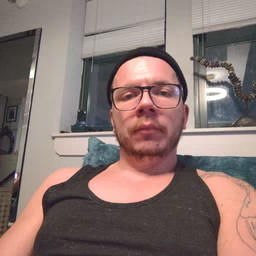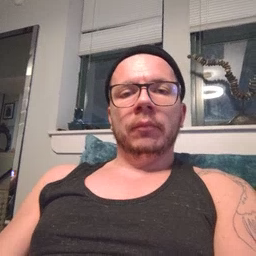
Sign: hesheit